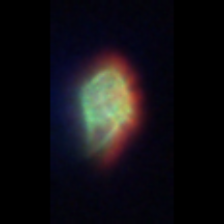
Taxon: Gyrodinium
Group: Dinoflagellates